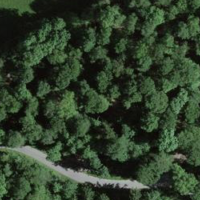
EUNIS habitat code: 41
Species observed at this site:
Lathyrus vernus
Melittis melissophyllum